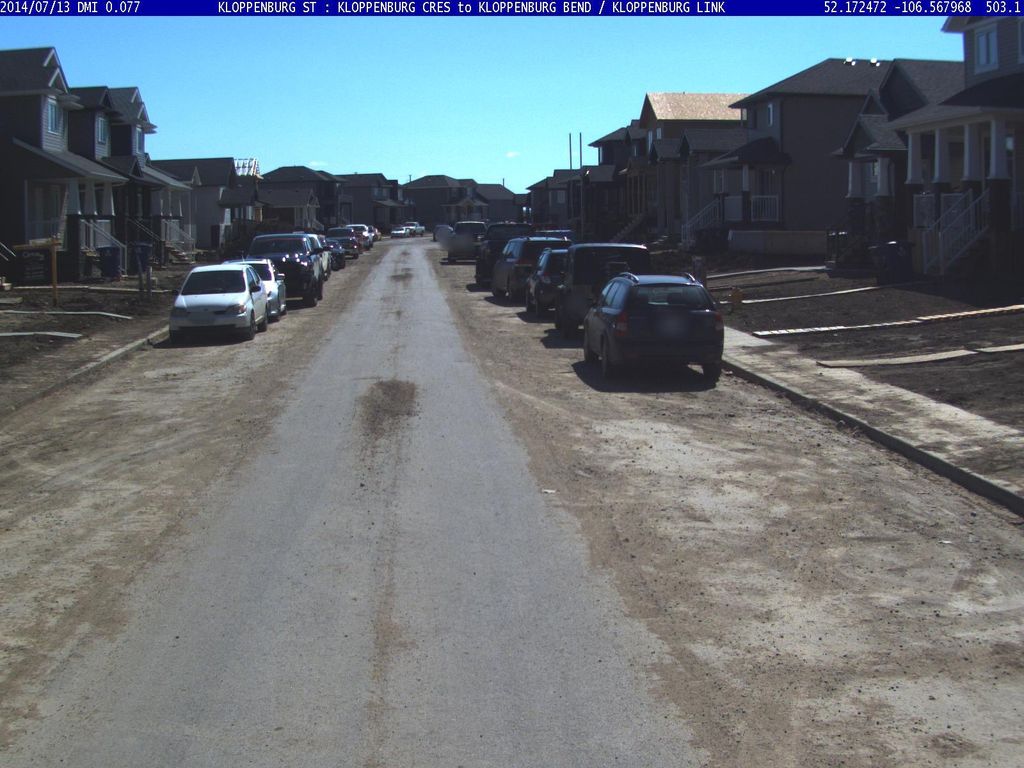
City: saskatoon